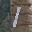
Label: 1